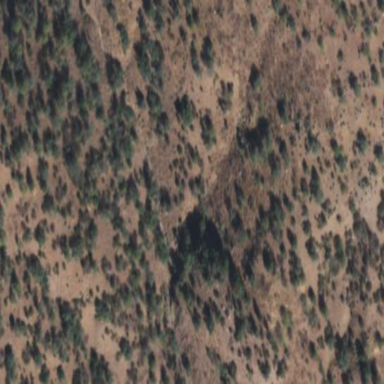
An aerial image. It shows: Woodland with evergreen needle-leaved trees.